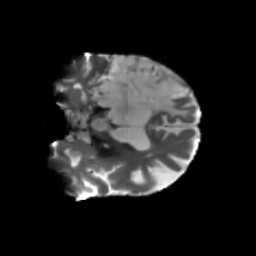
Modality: T2w
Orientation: coronal
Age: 64
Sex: male
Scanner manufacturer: siemens
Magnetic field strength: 3 T
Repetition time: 5.25 s
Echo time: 0.08 s